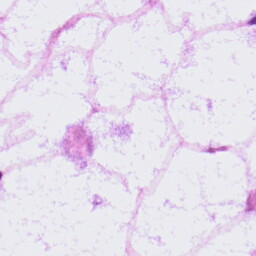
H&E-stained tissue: LymphNode